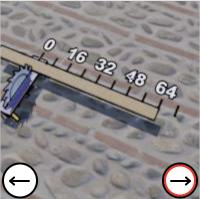
Task: length
Answer: 64
First scale value: 16.0